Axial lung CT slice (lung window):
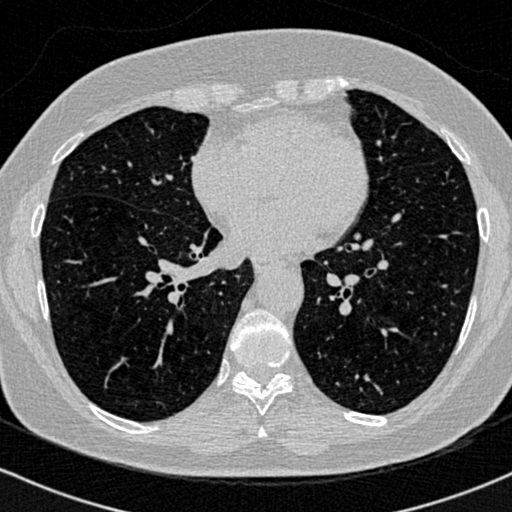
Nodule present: no